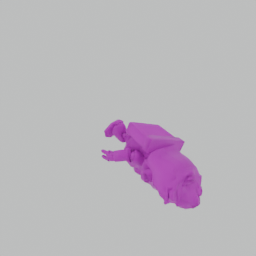
Label: people